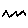
Label: zigzag